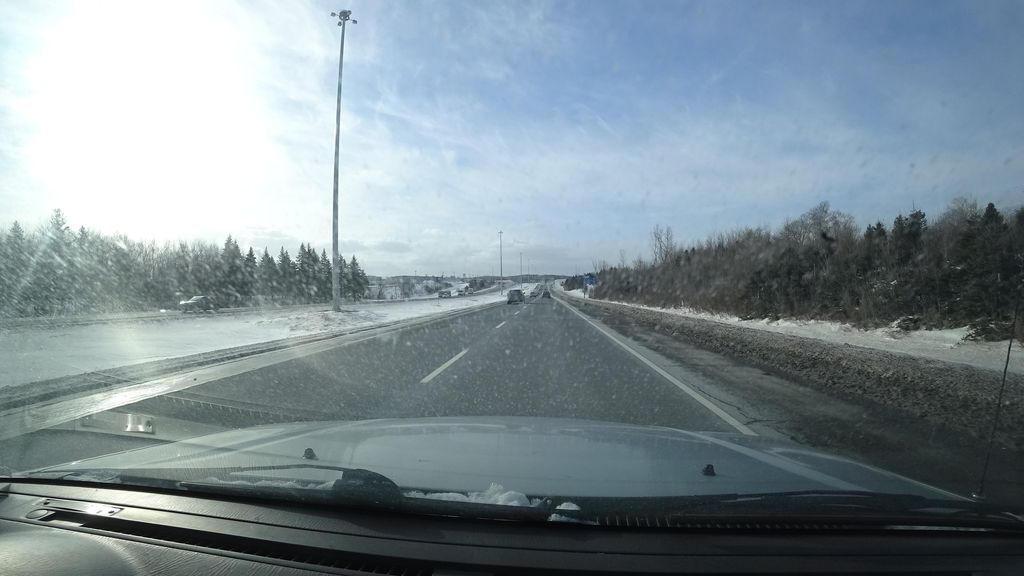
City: quebec_city